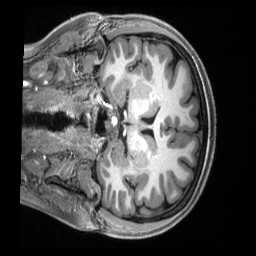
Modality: T1w
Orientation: coronal
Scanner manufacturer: siemens
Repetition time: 2.5 s
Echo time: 0.00231 s